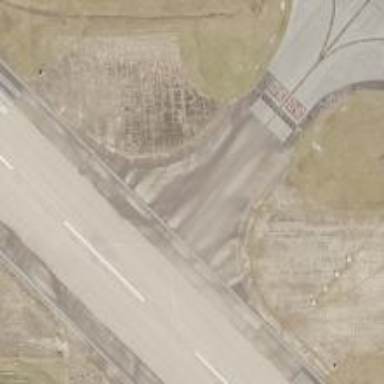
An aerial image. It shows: Asphalt taxiway at the airport.